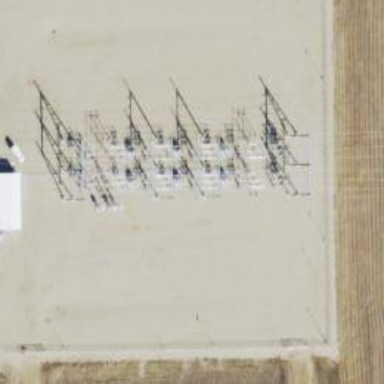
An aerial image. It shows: Switch used for power control.